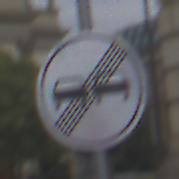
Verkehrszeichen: EndeUeberholverbot
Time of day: Midday
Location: Outdoor (Urban)
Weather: Overcast
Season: NotSpecified
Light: Natural